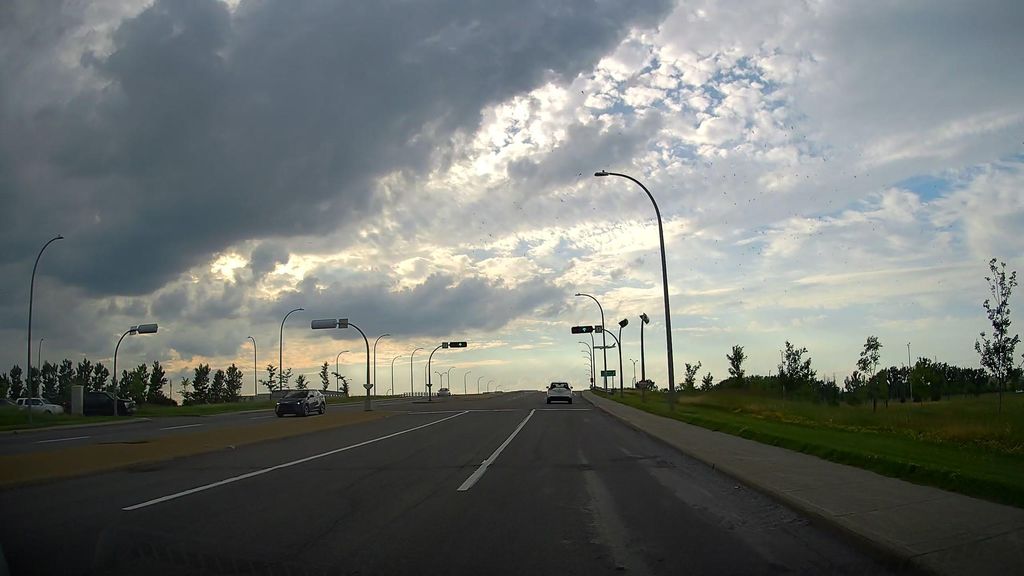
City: montreal